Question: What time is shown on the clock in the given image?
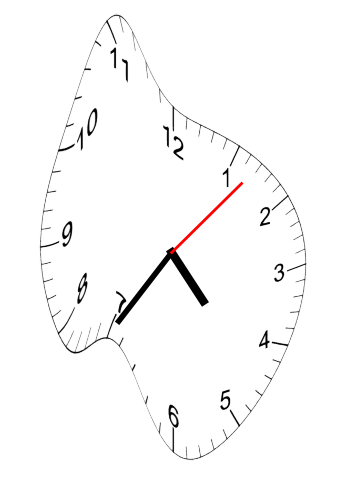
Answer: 04:35:07